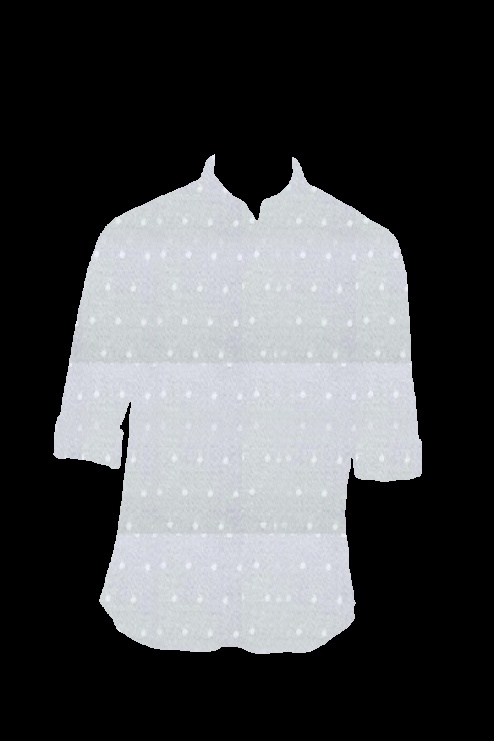
silver white dot tee